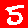
Digit: 5